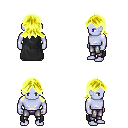
a pixel art fantasy rpg character, male body template, dark elf, purple skin, black cape, metal pants, gold loose hair, four views (front, back, left, right), 2x2 character sprite sheet, small pixel art, hard edges, no anti-aliasing